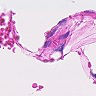
Metastatic tissue present: no